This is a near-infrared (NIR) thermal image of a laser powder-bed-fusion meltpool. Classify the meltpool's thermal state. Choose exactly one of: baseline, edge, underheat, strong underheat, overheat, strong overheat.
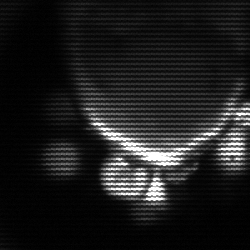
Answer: baseline